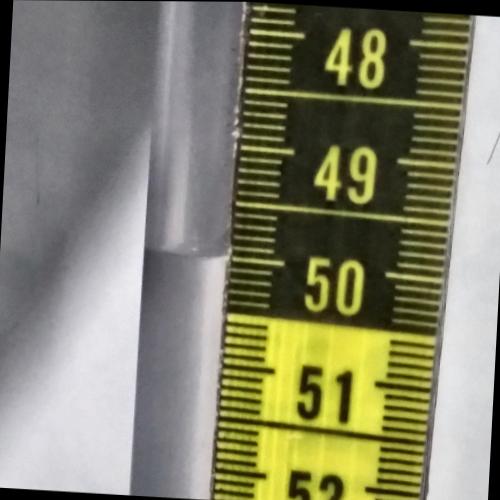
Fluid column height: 50.0 cm